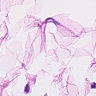
Metastatic tissue present: no